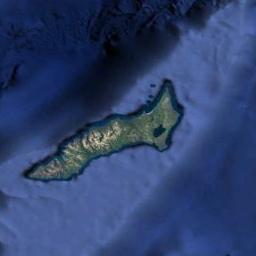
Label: island